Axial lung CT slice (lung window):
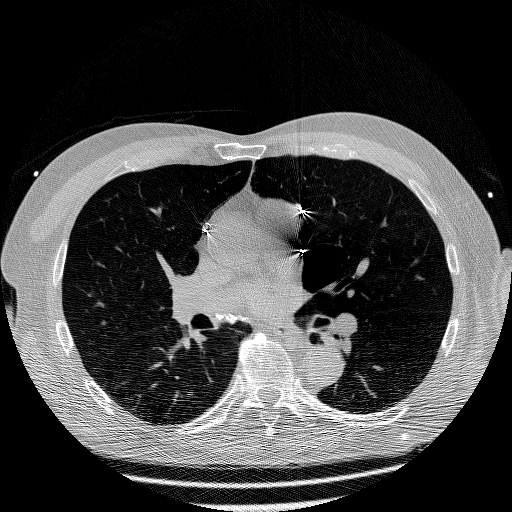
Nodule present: no